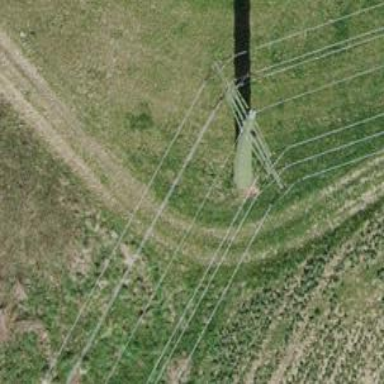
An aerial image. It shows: Power tower.